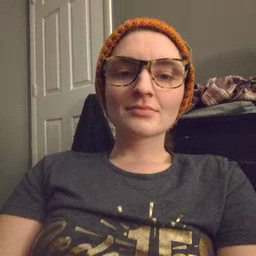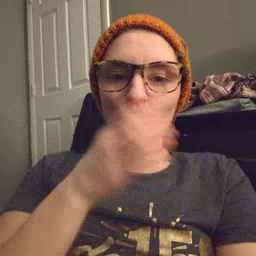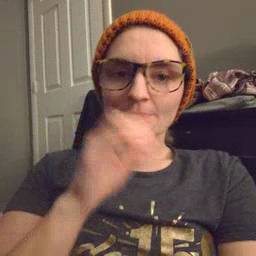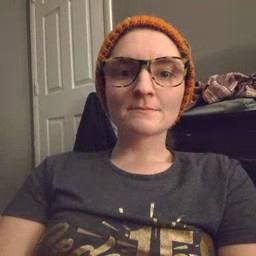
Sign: drink